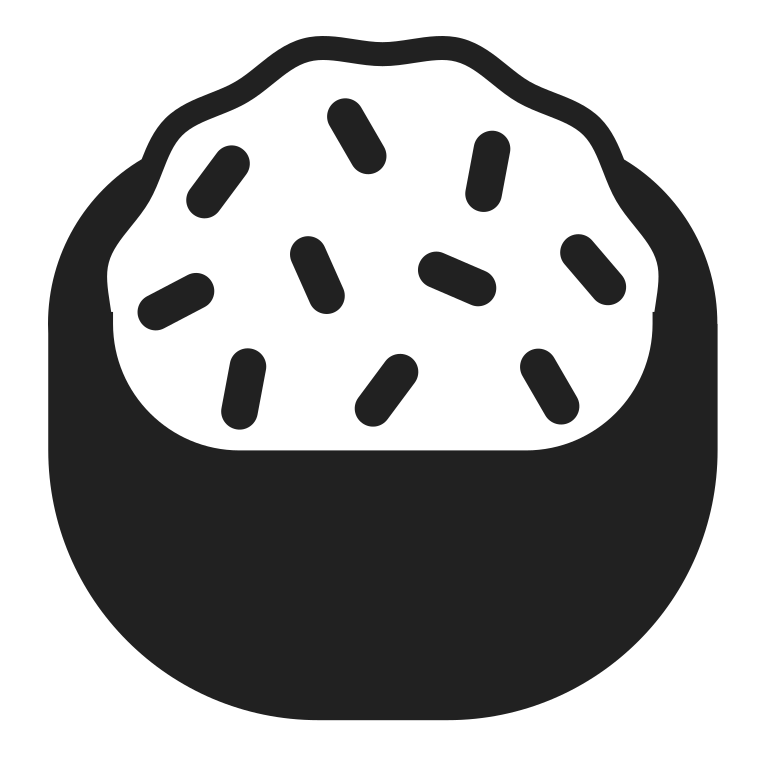
cooked rice high contrast